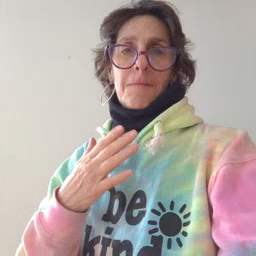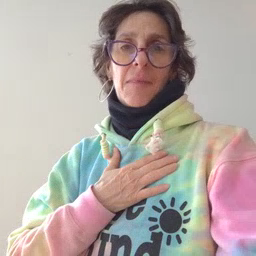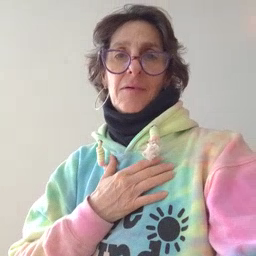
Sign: minemy